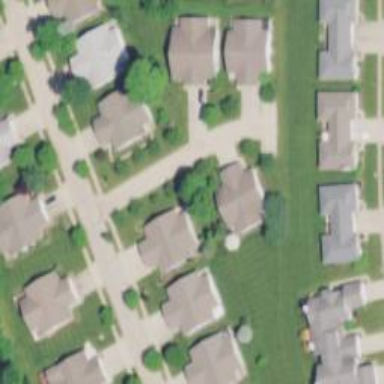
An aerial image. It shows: Residential road.